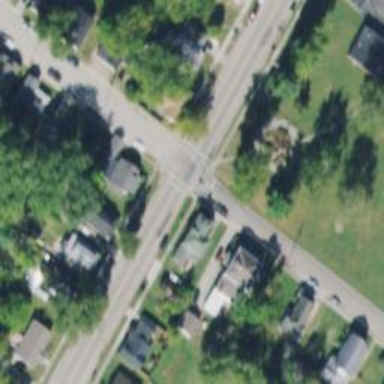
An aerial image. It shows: Marked footway crossing with lines.